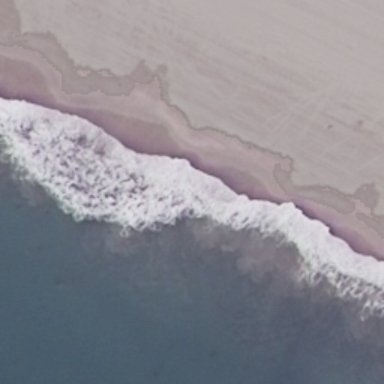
This is a beach with blue-green waters and sand .